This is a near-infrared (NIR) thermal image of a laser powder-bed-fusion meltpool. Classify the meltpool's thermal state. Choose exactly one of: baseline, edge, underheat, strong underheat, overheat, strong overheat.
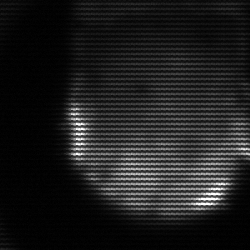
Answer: edge